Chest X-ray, PA view. Patient: 49 years old, sex F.
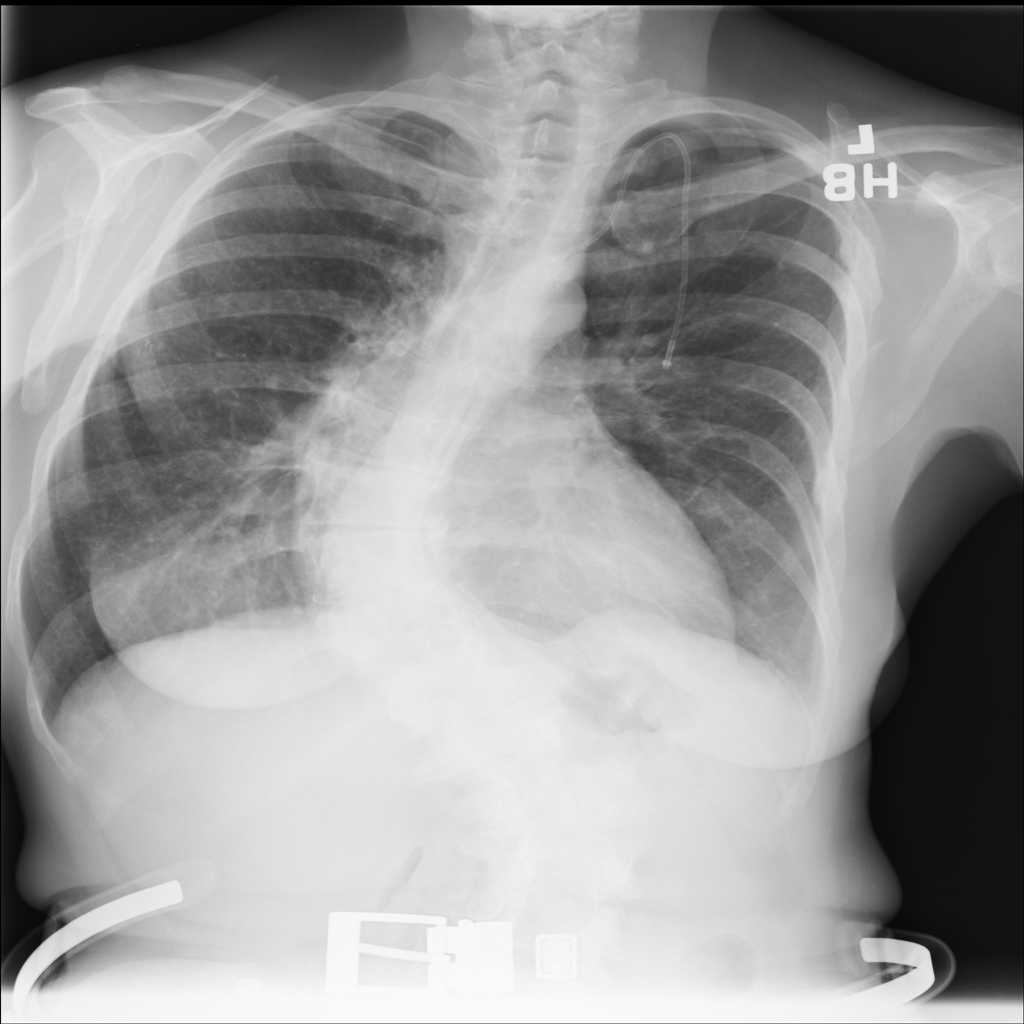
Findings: No Finding